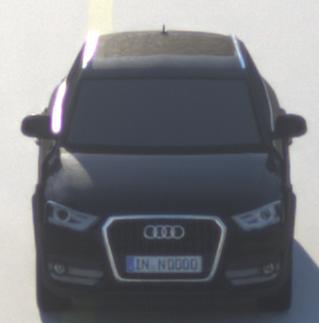
Make: Audi
Model: Q3 1.4 TFSI
Detailed model: Q3 (8U)
Model produced from: 2013/07
Model produced until: 2014/10
Doors: 5
Color: black
Road condition: dry road
Daytime: sunrise or sunset
Contrast: medium contrast